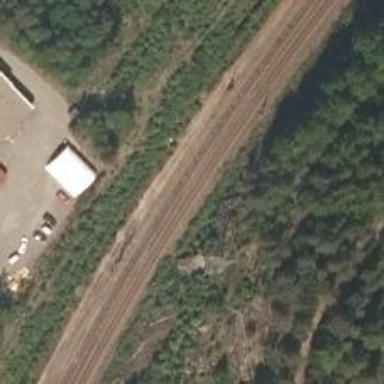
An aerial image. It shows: Railway with continuous electrified contact lines.